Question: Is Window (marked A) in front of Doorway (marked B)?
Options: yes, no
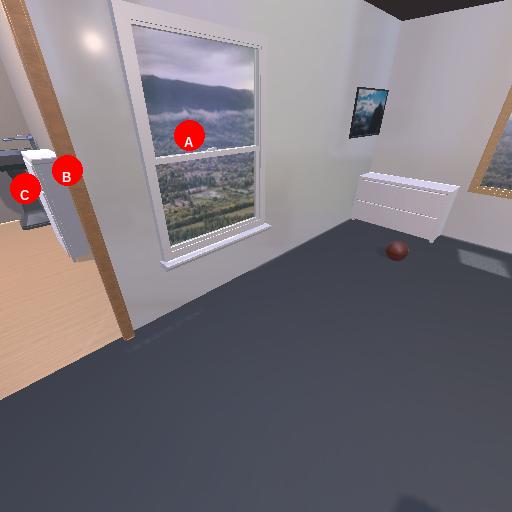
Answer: yes